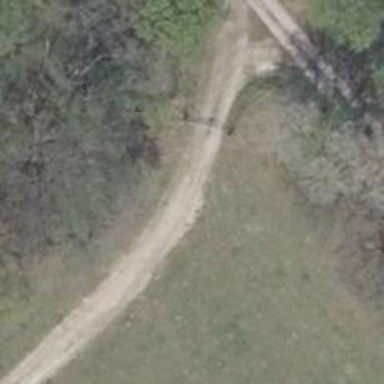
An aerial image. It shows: Grassy track road with grade 4 track type.